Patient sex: M
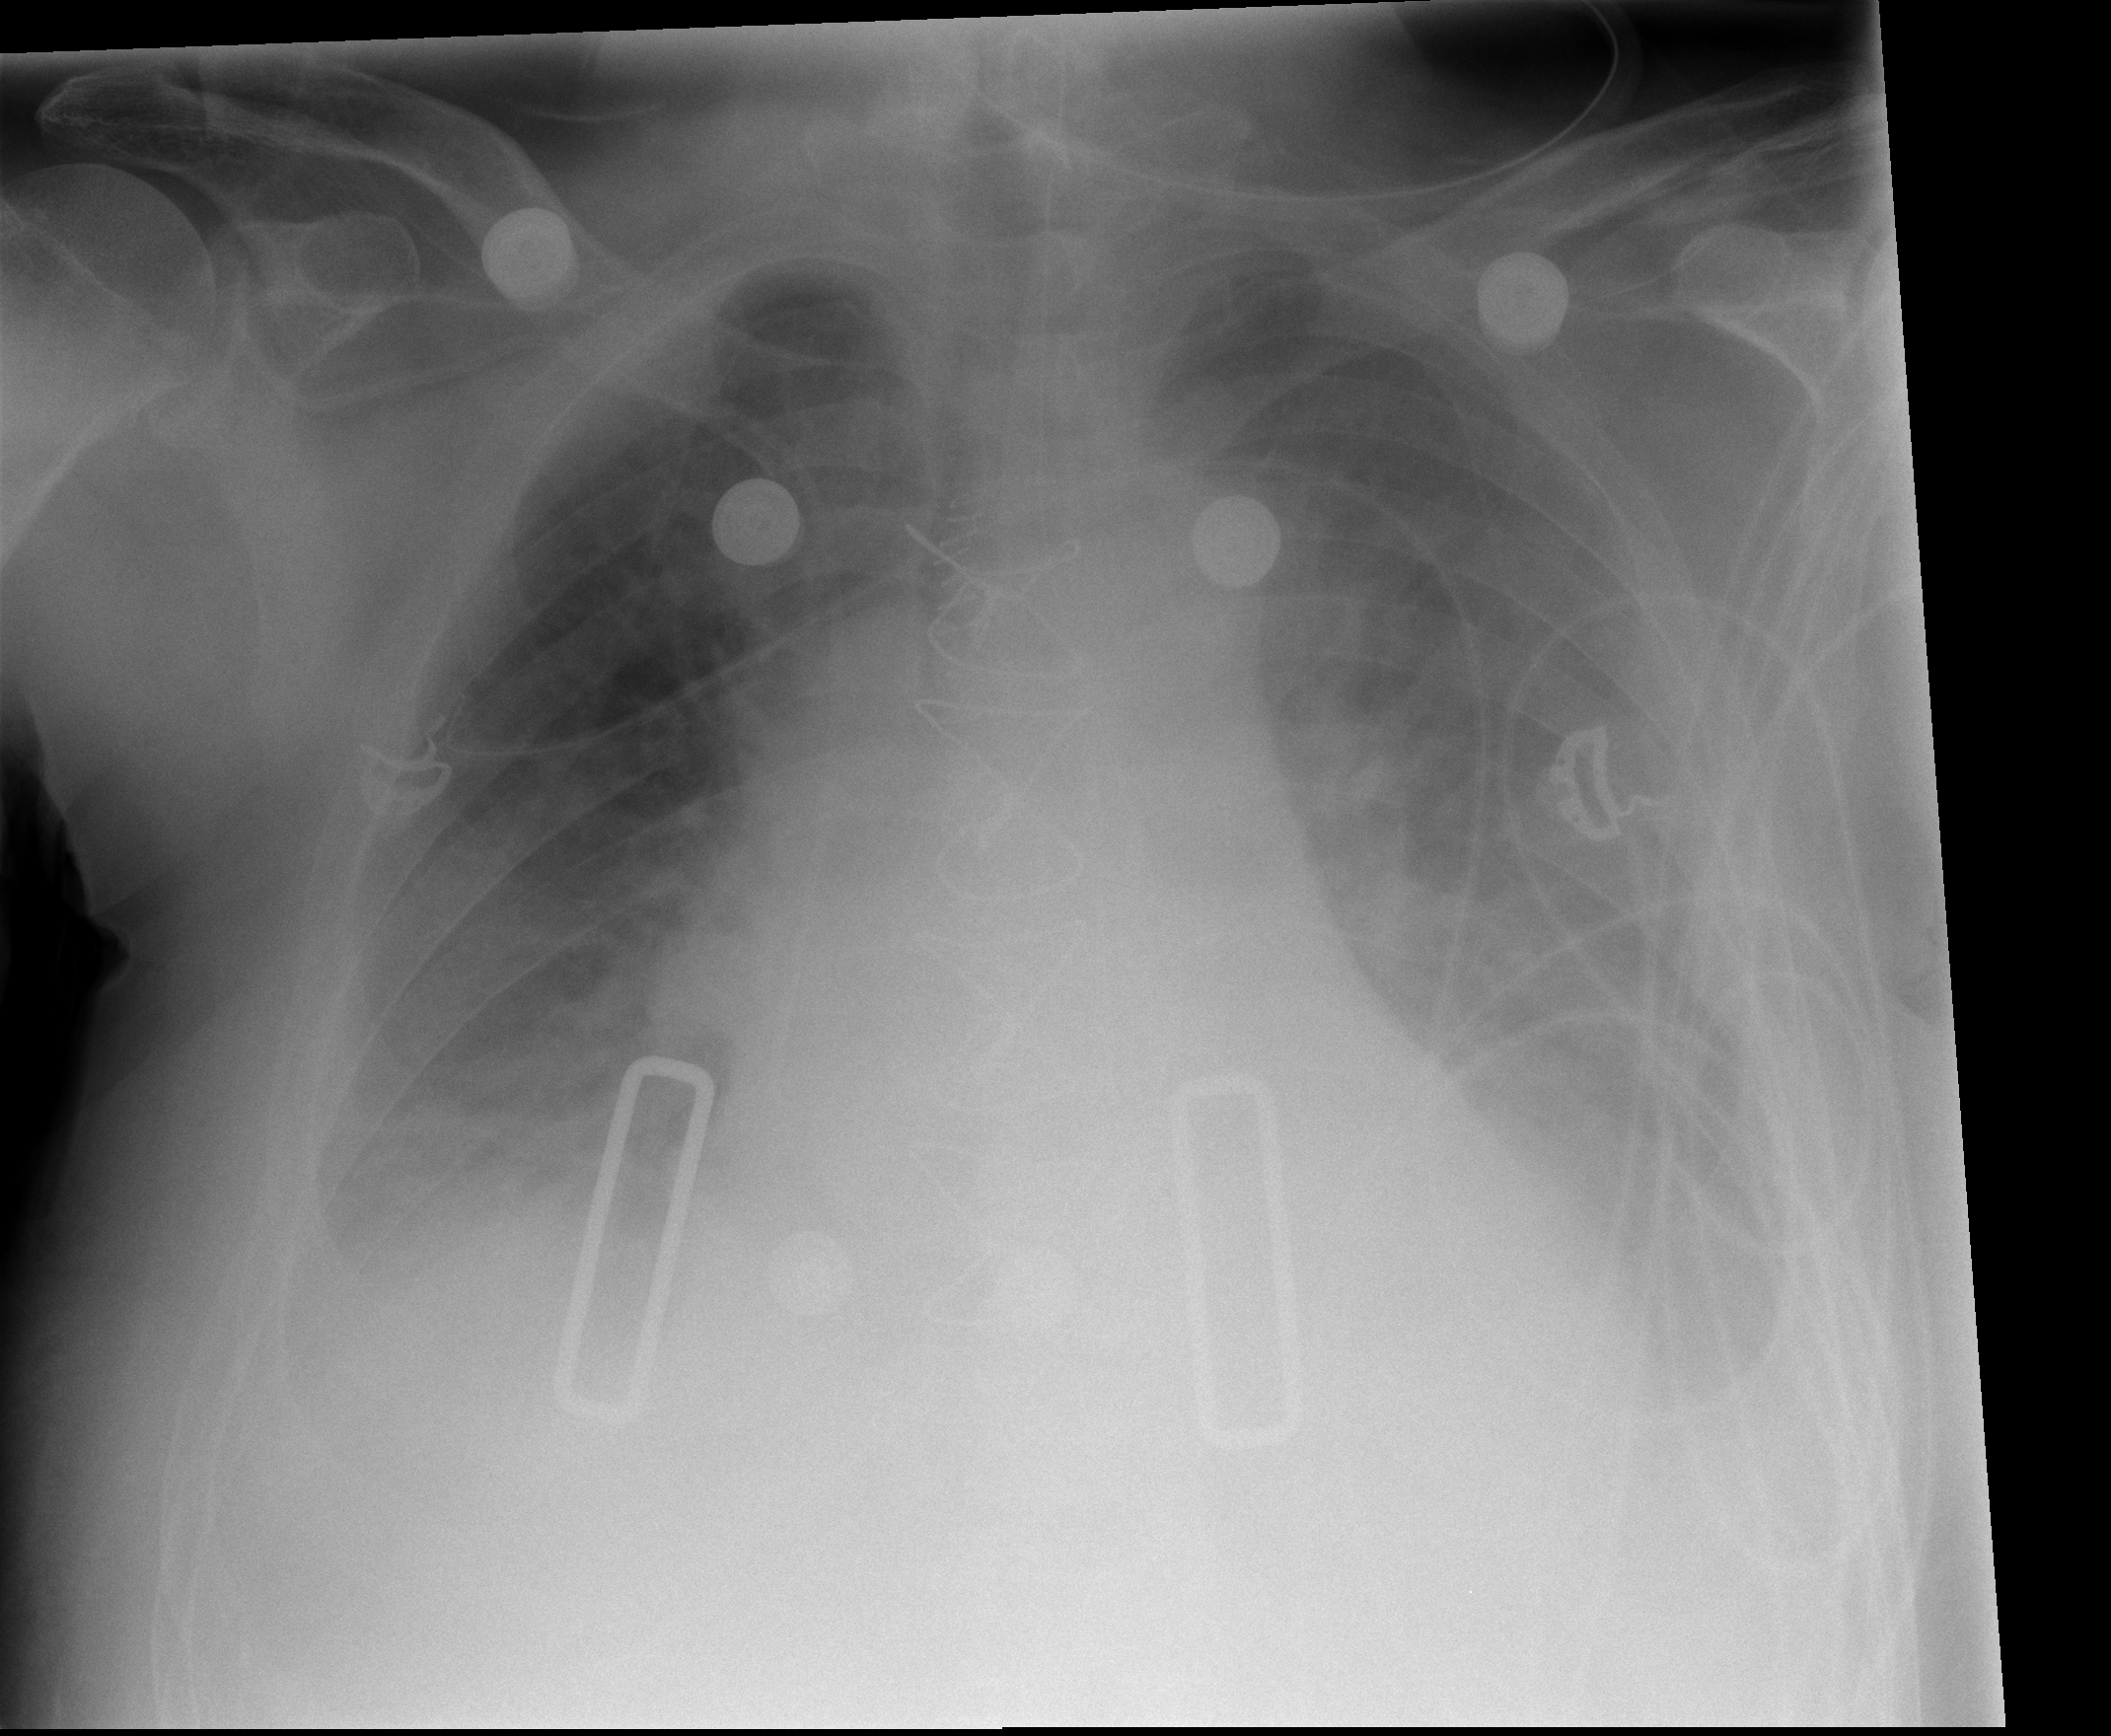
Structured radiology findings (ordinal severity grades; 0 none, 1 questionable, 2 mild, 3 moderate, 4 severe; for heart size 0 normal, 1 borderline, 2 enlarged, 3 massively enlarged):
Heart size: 2
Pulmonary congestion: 2
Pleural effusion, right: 2
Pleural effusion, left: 2
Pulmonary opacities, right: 2
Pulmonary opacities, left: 2
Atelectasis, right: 0
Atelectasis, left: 0